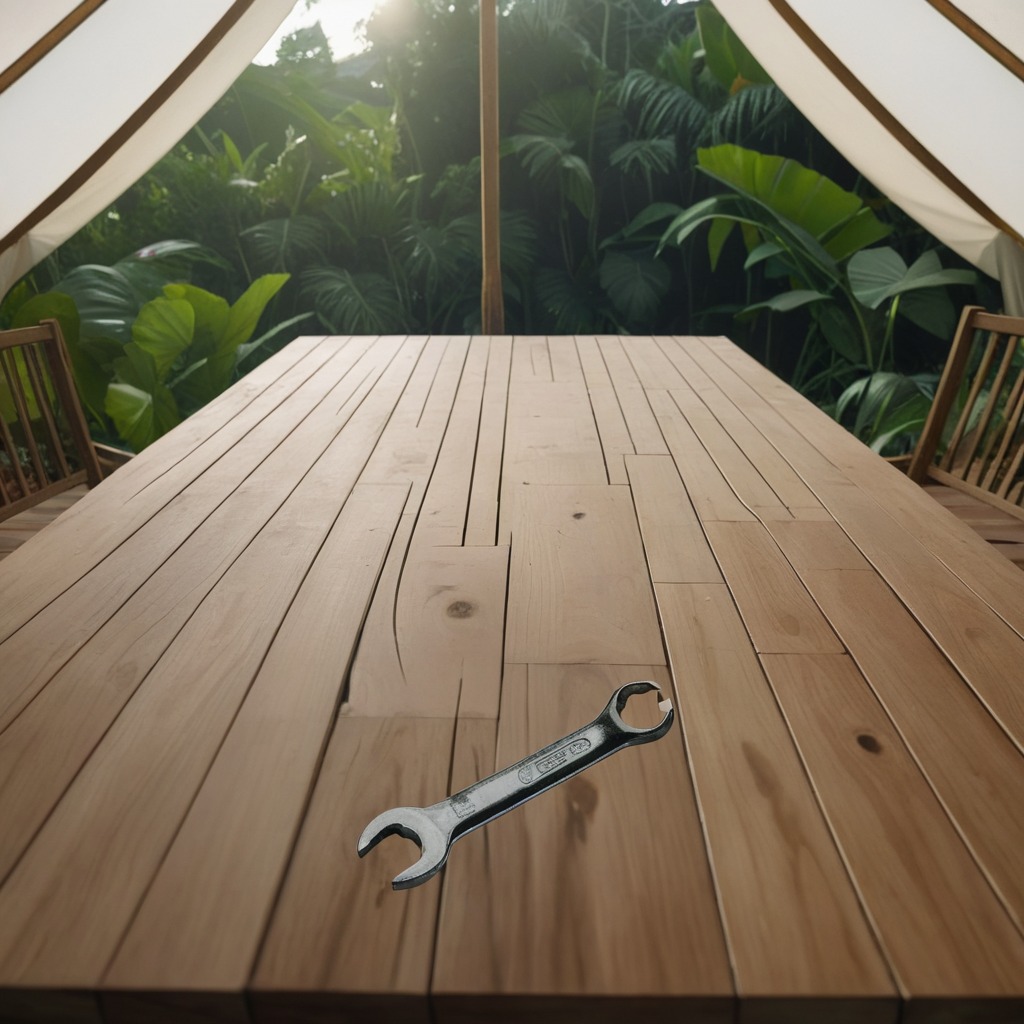
An wrench is lying on a wooden table inside a jungle field workshop tent.